Question: I want to center all contents layout to center but this is problem I am having:

As you can see, I want to center image and text in their parent but want to have image to left of text.
Here is layout code:
'''
<?xml version="1.0" encoding="utf-8"?>
<RelativeLayout xmlns:android="http://schemas.android.com/apk/res/android"
android:id="@+id/RelativeLayout01"
android:layout_width="fill_parent"
android:layout_height="fill_parent"
android:background="@color/app_light_green" >
<ImageView
android:id="@+id/toastImage"
android:layout_width="24dp"
android:layout_height="24dp"
android:layout_centerInParent="true"
android:paddingTop="1dp"
android:src="@drawable/exclamation" />
<TextView
android:id="@+id/toastText"
android:layout_width="match_parent"
android:layout_height="wrap_content"
android:layout_centerInParent="true"
android:gravity="center"
android:paddingBottom="3dp"
android:paddingLeft="5dp"
android:paddingRight="3dp"
android:paddingTop="2dp"
android:textColor="@color/app_darker_green"
android:textSize="@dimen/sixteen_sp" />
</RelativeLayout>
'''
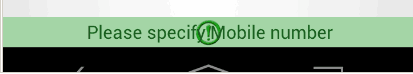
Answer: You can use a horizontal Linearlayout and add your TextView and ImageView inside it and then add the Linearlayout in Relativelayout and make it center.
'''
<?xml version="1.0" encoding="utf-8"?>
<RelativeLayout xmlns:android="http://schemas.android.com/apk/res/android"
android:id="@+id/RelativeLayout01"
android:layout_width="fill_parent"
android:layout_height="fill_parent" >
<LinearLayout
android:layout_width="wrap_content"
android:layout_height="wrap_content"
android:layout_centerHorizontal="true"
android:orientation="horizontal" >
<ImageView
android:id="@+id/toastImage"
android:layout_width="24dp"
android:src="@drawable/exclamation"
android:layout_height="24dp"
android:paddingTop="1dp" />
<TextView
android:id="@+id/toastText"
android:layout_width="wrap_content"
android:layout_height="wrap_content"
android:gravity="center"
android:paddingBottom="3dp"
android:paddingLeft="5dp"
android:paddingRight="3dp"
android:paddingTop="2dp"
android:textColor="@color/app_darker_green"
android:textSize="@dimen/sixteen_sp"/>
</LinearLayout>
</RelativeLayout>
'''